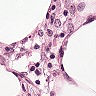
Metastatic tissue present: no